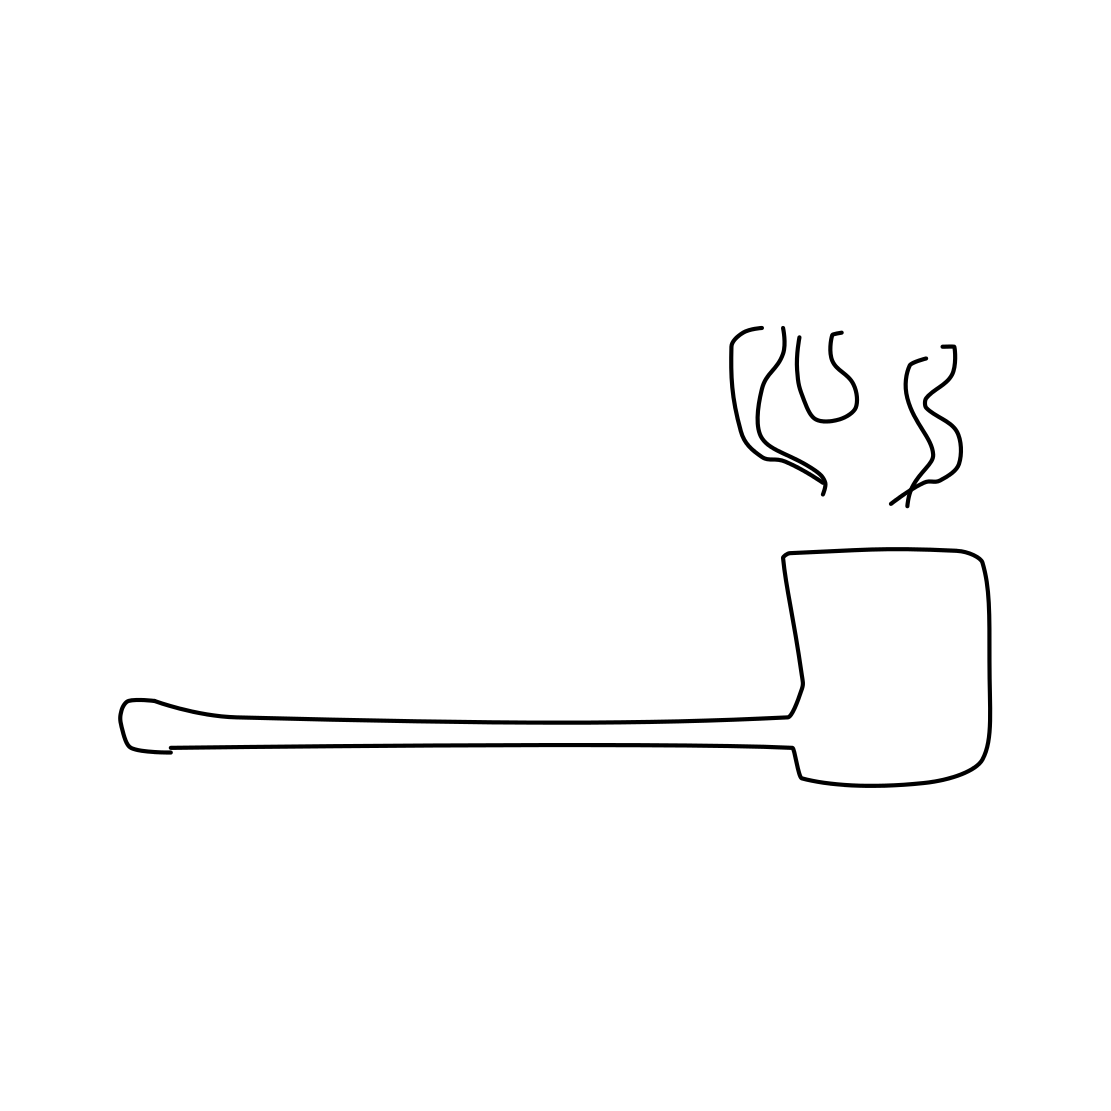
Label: pipe (for smoking)